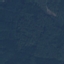
Land use / land cover: Forest